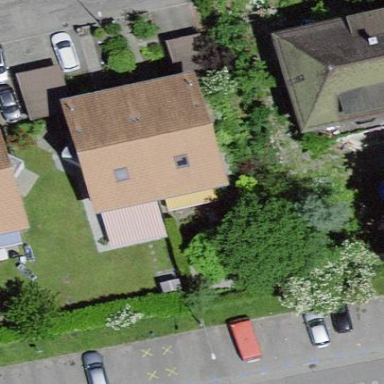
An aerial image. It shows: Gabled building with roof made of roof tiles.